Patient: sex F, age 34
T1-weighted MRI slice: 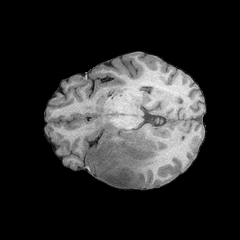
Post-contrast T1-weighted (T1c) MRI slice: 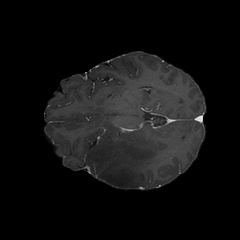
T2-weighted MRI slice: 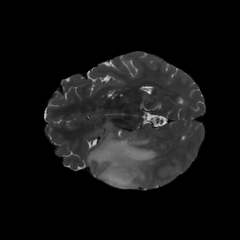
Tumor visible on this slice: yes
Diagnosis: Astrocytoma, IDH-mutant
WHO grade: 3